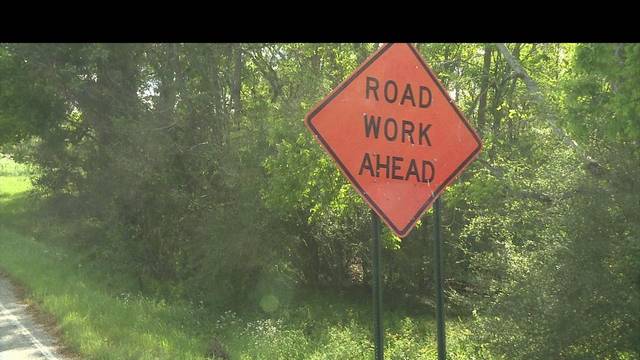
Region: United States
Coordinates: 30.548, -92.01